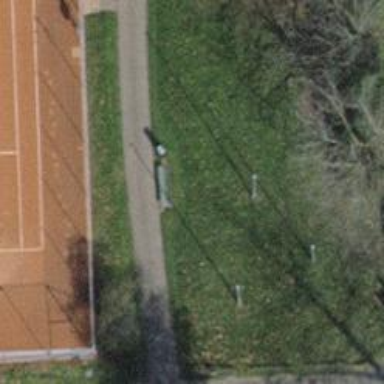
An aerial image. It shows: Brown bench.